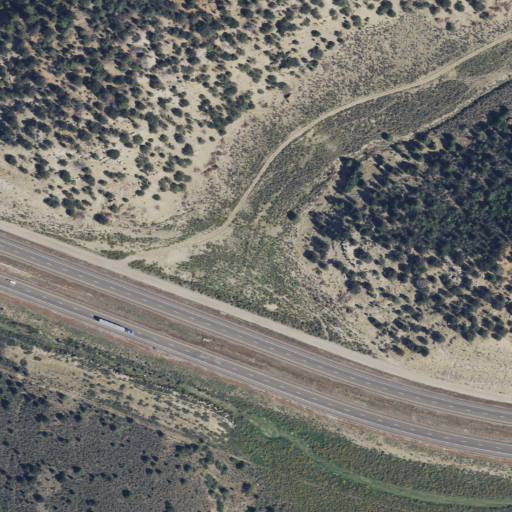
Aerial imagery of valley in Utah named Wide Hollow containing evergreen forest, shrub, open development, low intensity development, and medium intensity development